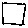
Label: square